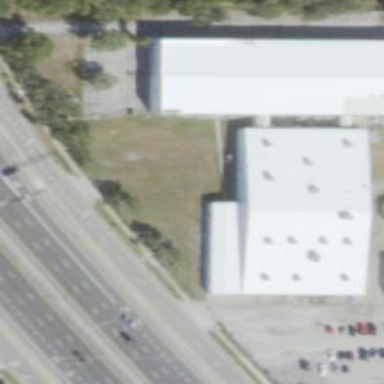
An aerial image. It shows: Building.